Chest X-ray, PA view. Patient: 52 years old, sex F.
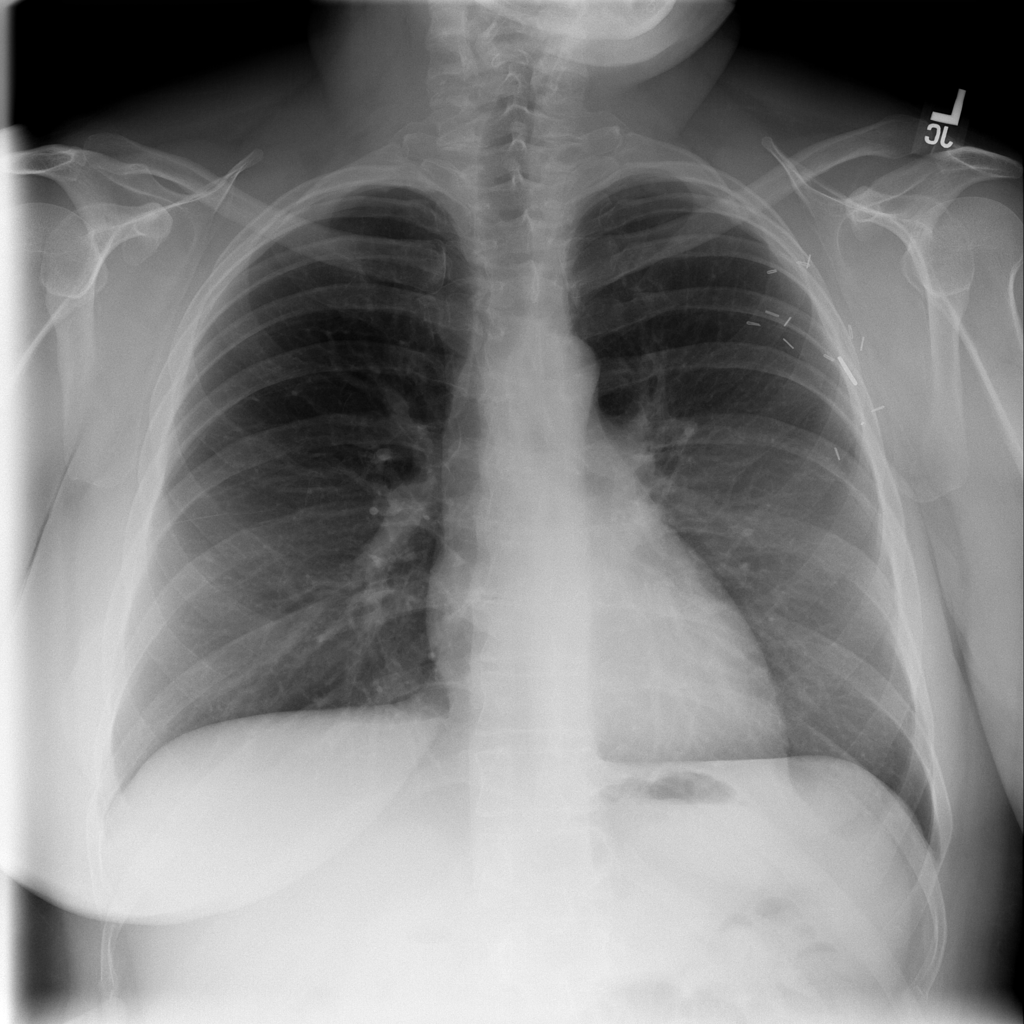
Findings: No Finding